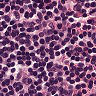
Metastatic tissue present: no